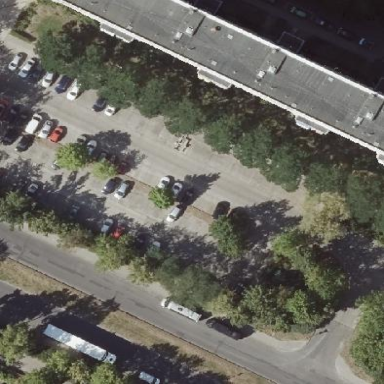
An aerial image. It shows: Street-side parking area.